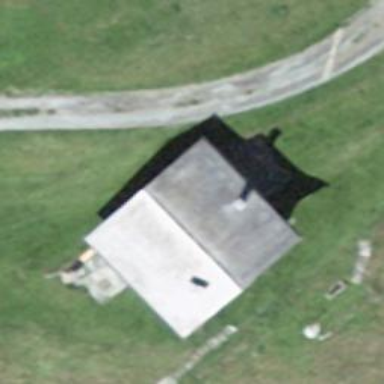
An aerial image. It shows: Hut with gabled roof oriented across.